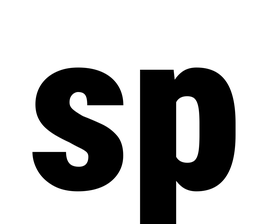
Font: Roboto_Condensed_Black